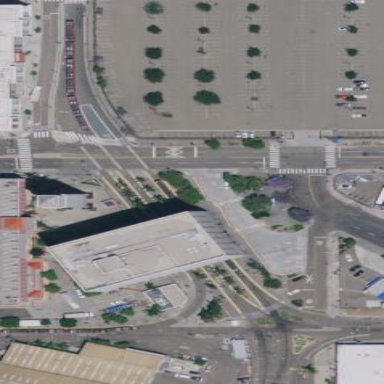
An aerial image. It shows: Concrete platform with shelter for light rail transportation.